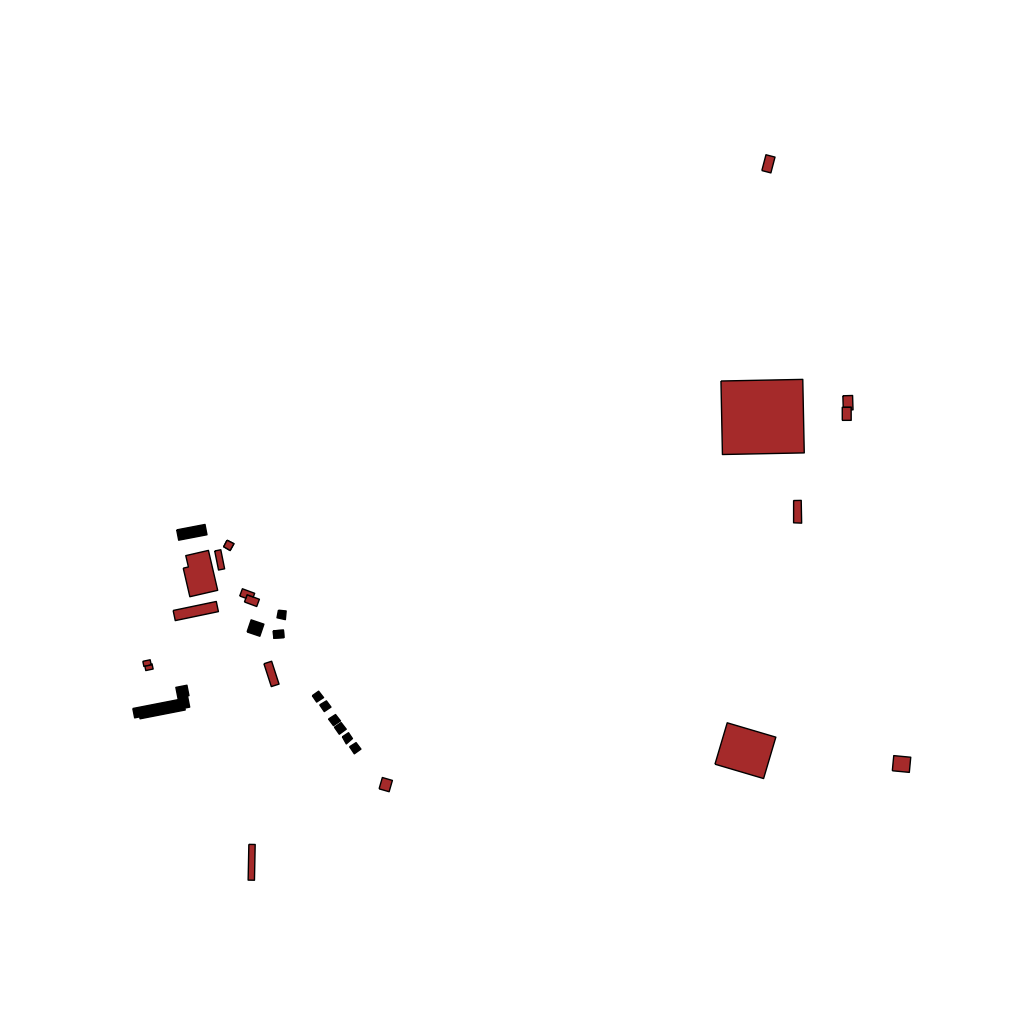
Tags: overhead vector_map, business, industrial, recreation, residential, special, soviet, individual_rise, low_rise, density_1, Building, Facility, 1.0 km²